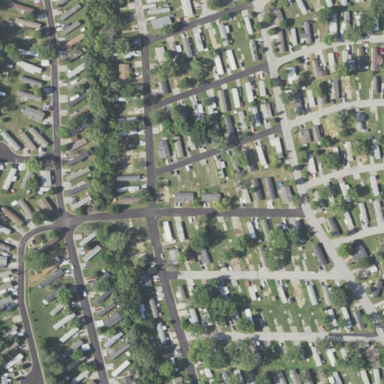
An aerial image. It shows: Mobile residential area.